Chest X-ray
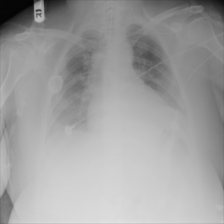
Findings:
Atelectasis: negative
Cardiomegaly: negative
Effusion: negative
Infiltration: negative
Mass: negative
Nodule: negative
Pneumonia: negative
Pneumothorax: negative
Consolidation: negative
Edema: negative
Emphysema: negative
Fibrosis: negative
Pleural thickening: negative
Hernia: negative